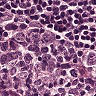
Metastatic tissue present: no